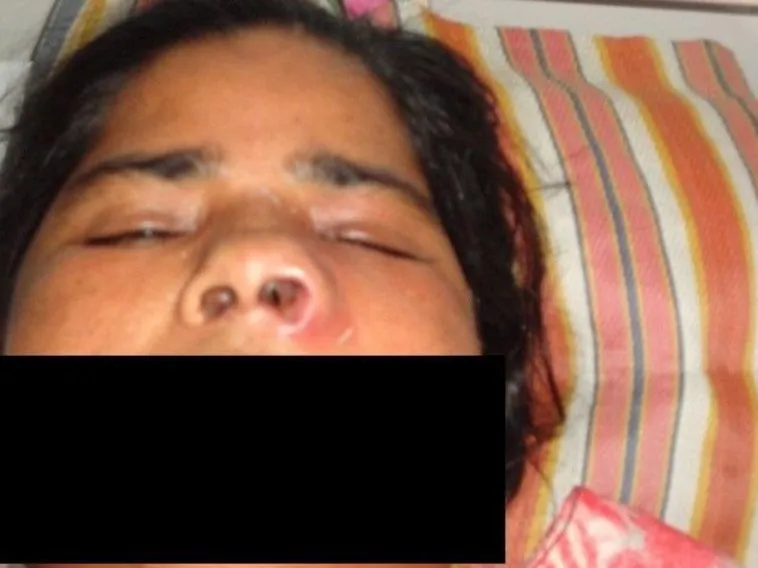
Photograph at presentation (Case 3.
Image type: medical_photograph (oral_photograph)